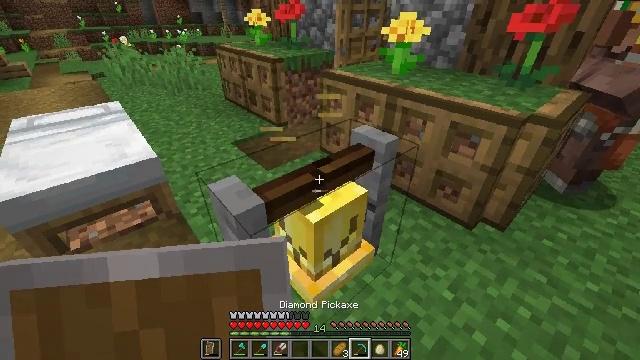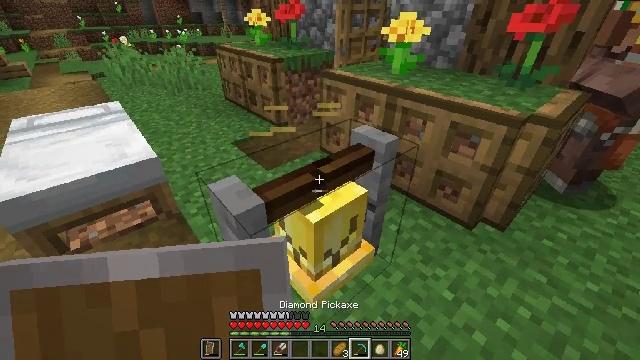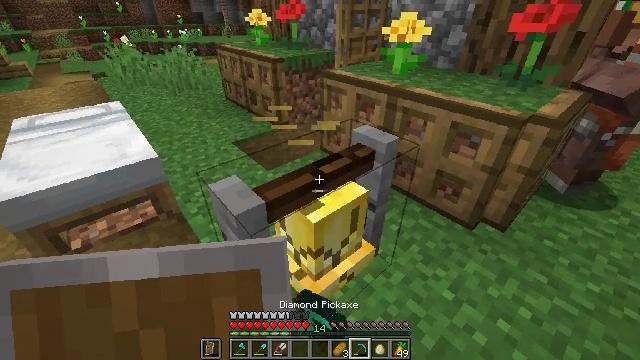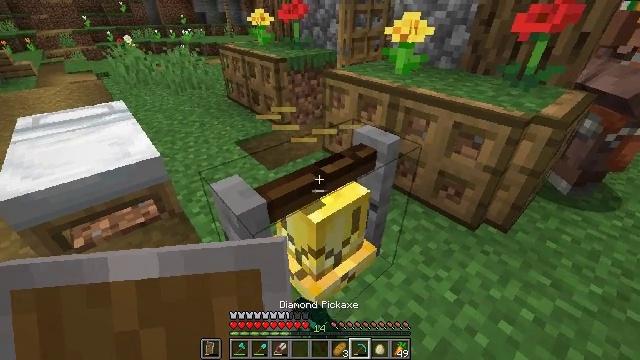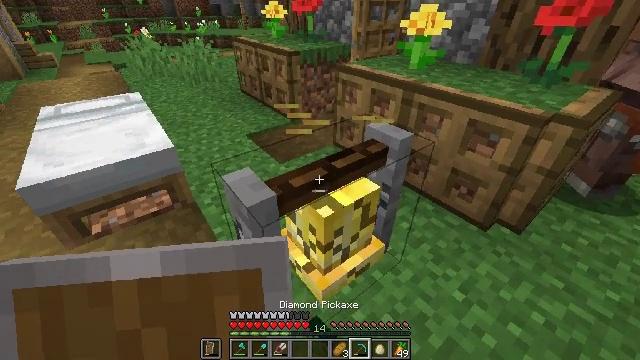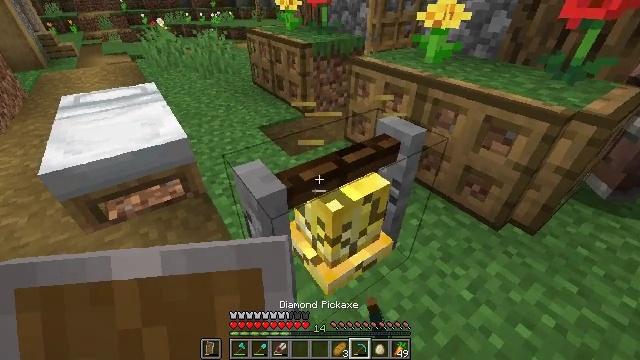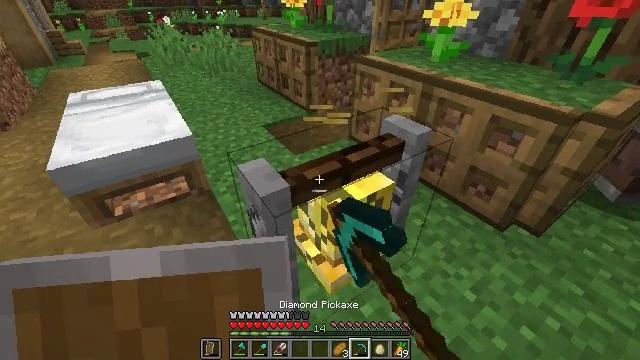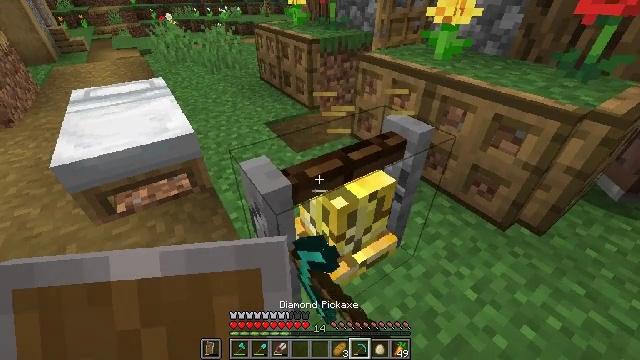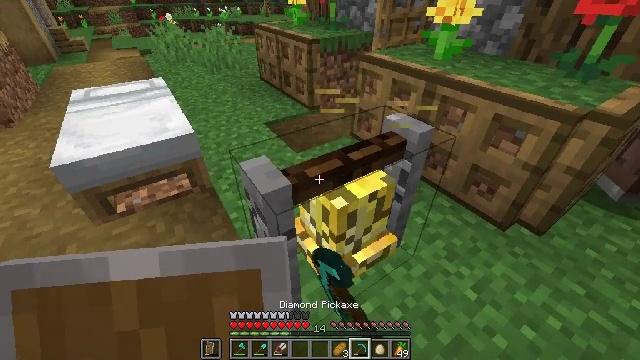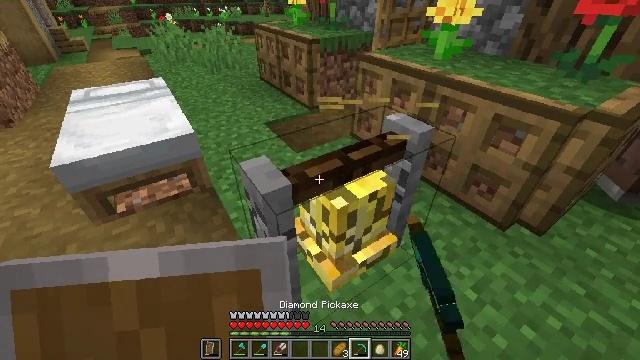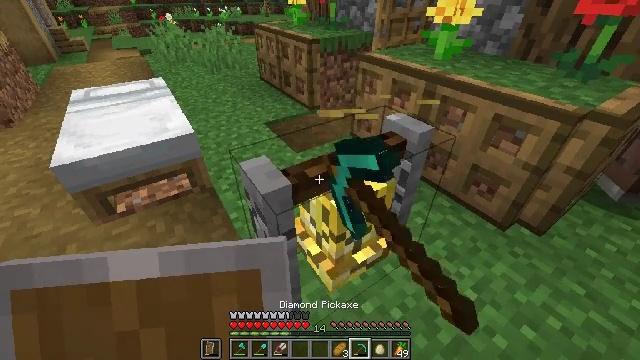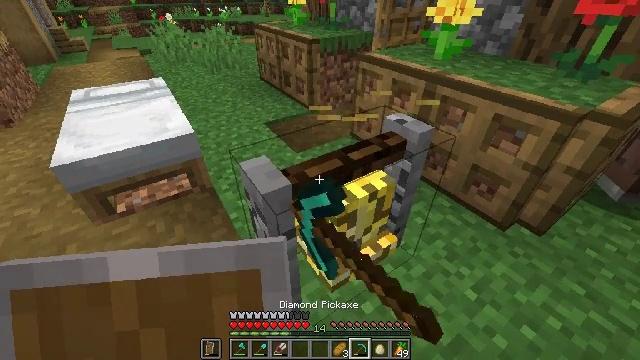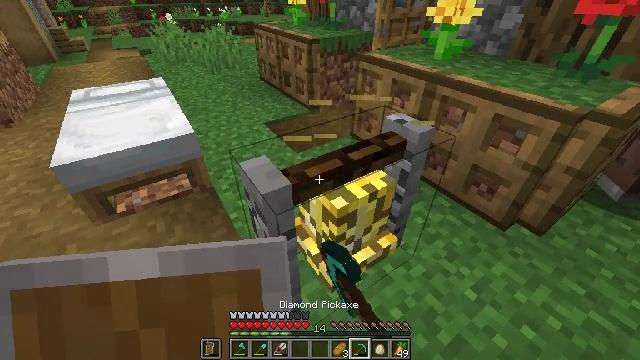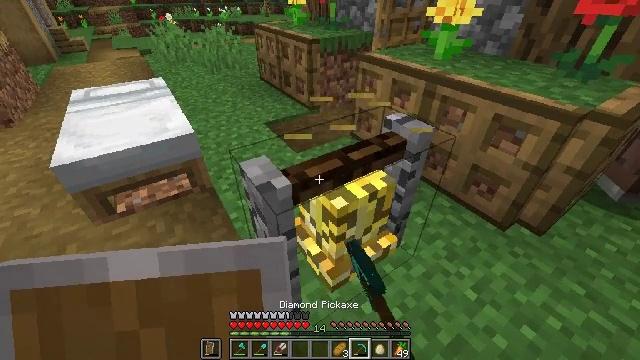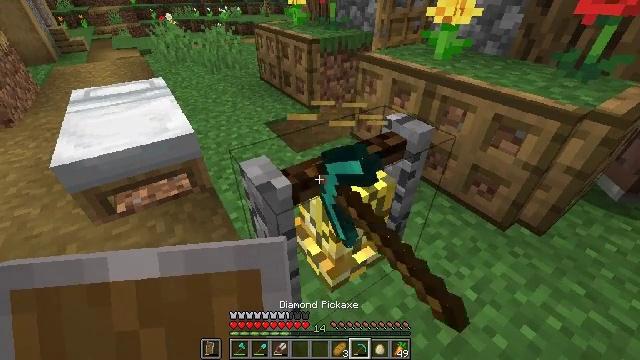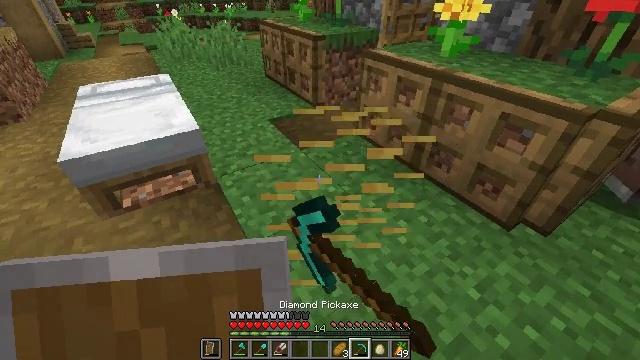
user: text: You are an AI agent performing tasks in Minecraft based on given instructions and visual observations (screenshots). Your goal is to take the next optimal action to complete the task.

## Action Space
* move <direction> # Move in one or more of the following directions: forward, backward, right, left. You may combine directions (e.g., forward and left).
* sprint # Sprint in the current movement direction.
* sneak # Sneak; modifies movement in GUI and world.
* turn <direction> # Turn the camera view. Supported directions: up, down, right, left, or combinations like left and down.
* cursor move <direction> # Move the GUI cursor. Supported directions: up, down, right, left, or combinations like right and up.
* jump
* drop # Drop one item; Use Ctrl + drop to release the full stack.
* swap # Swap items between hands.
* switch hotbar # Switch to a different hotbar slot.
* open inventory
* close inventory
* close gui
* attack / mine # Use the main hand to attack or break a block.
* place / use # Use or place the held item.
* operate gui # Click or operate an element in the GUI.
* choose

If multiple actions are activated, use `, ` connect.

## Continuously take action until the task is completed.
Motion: motion action
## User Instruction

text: Collect the bell.
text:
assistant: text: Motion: attack / mine
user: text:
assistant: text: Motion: attack / mine
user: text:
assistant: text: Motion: attack / mine
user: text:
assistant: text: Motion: turn left and down, attack / mine
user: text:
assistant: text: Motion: turn left and down, attack / mine
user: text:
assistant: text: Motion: turn left, attack / mine
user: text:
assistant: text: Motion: attack / mine
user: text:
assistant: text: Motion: attack / mine
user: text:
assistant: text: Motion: attack / mine
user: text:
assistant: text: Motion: attack / mine
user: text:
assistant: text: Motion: attack / mine
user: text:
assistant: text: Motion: attack / mine
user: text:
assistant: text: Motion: attack / mine
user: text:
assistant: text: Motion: attack / mine
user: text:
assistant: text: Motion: turn left, attack / mine
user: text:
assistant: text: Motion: turn left, attack / mine
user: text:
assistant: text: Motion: attack / mine
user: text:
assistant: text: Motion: attack / mine
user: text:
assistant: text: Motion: attack / mine
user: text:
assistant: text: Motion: attack / mine